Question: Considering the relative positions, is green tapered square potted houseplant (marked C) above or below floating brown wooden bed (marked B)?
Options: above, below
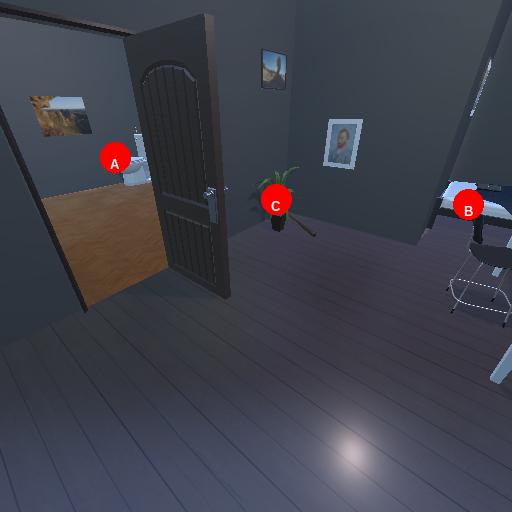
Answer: above